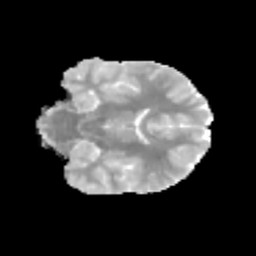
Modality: MD
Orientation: coronal
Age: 11
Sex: male
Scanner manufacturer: siemens
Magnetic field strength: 3 T
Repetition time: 3.8 s
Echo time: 0.07 s